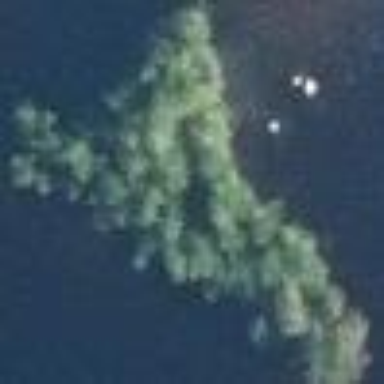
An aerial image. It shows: Islet.